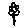
Label: flower